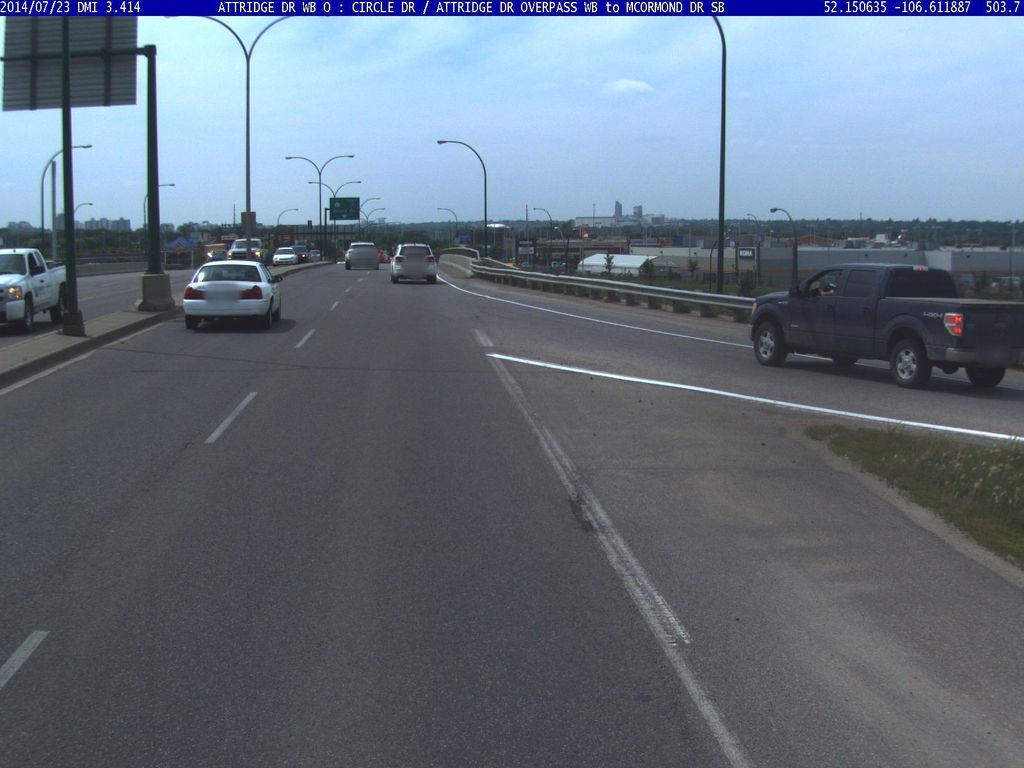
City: saskatoon